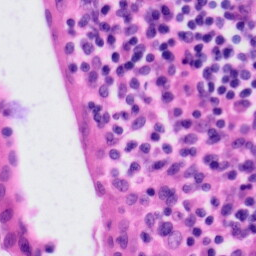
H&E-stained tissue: Tonsil